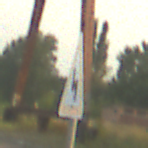
Verkehrszeichen: DoppelkurveZunaechstLinks
Umgebung: Outdoor, Suburban
Tageszeit: SunriseSunset
Wetter: PartlyCloudy
Licht: Natural
Jahreszeit: NotSpecified
Kontrast: MediumContrast